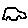
Label: car